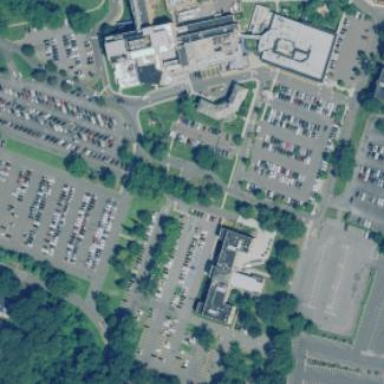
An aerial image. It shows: Hospital providing healthcare services.